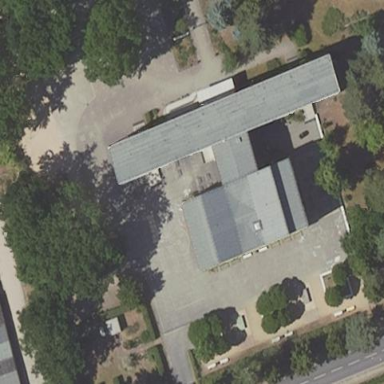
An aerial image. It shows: School.